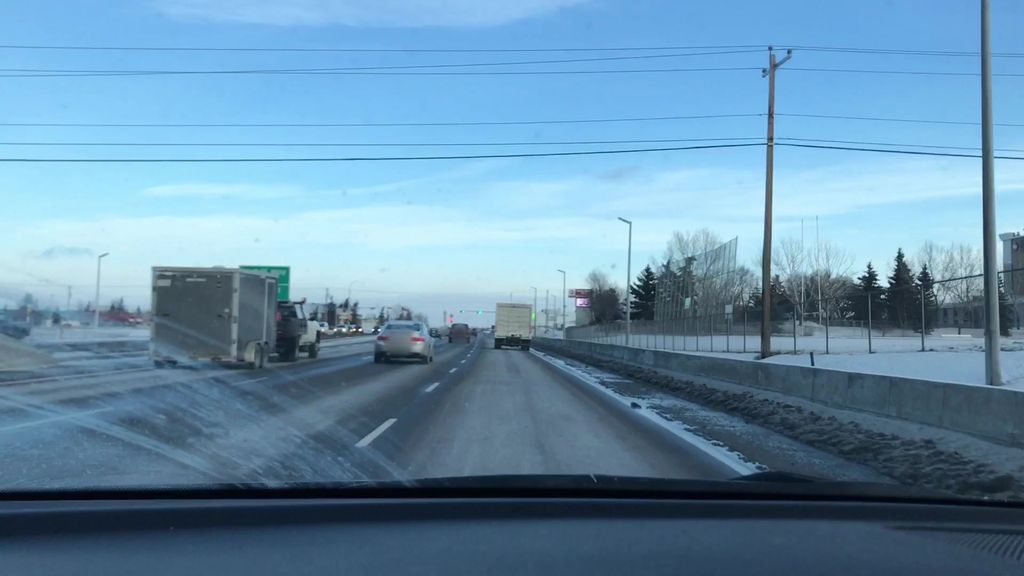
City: calgary